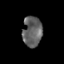
Tissue: skin
Cell type: Epithelial cells
Senescence score: 0.2564
Nuclear area (px): 577
Mean DAPI intensity: 97.794